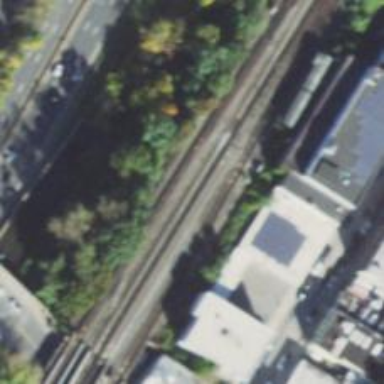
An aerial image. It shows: Electrified railway line.